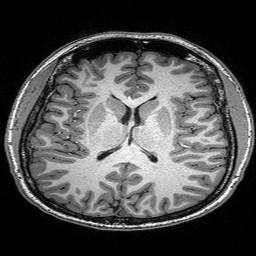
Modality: T1w
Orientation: coronal